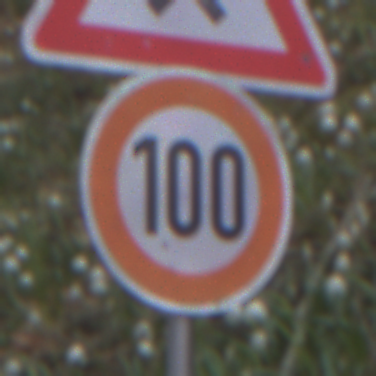
Verkehrszeichen: Geschwindigkeit100
Zusatzzeichen oben: KreuzungOderEinmuendung
Umgebung: Outdoor, Nature
Tageszeit: MorningAfternoon
Wetter: PartlyCloudy
Licht: Natural
Jahreszeit: NotSpecified
Kontrast: LowContrast